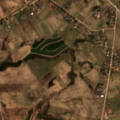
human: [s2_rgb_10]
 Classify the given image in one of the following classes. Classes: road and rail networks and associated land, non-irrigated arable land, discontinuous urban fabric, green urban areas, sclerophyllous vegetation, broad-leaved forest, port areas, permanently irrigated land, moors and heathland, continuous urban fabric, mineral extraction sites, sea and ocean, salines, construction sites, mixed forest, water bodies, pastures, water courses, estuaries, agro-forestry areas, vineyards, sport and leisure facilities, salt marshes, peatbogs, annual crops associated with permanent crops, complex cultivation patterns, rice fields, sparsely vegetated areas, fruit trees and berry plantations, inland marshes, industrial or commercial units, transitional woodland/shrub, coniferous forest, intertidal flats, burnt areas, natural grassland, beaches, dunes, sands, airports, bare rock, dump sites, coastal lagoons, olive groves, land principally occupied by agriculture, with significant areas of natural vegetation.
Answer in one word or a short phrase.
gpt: discontinuous urban fabric, non-irrigated arable land, pastures, complex cultivation patterns, land principally occupied by agriculture, with significant areas of natural vegetation, water bodies